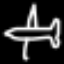
Label: airplane